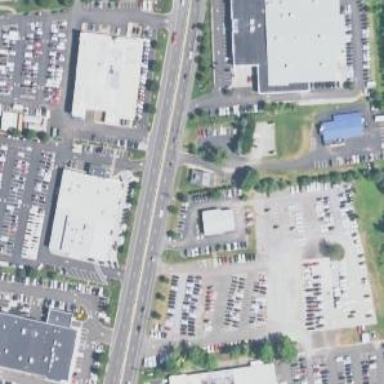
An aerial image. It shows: Shop that sells cars.